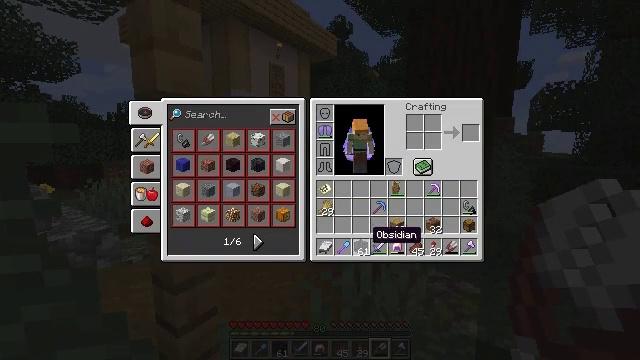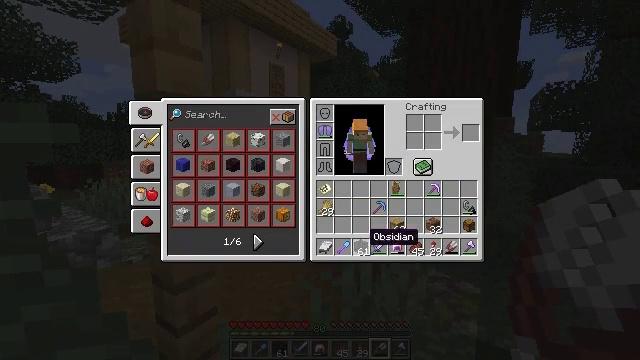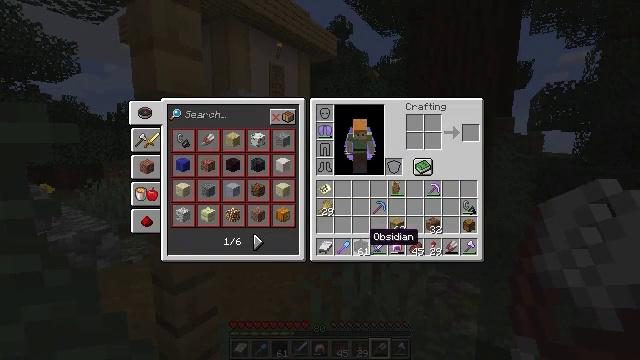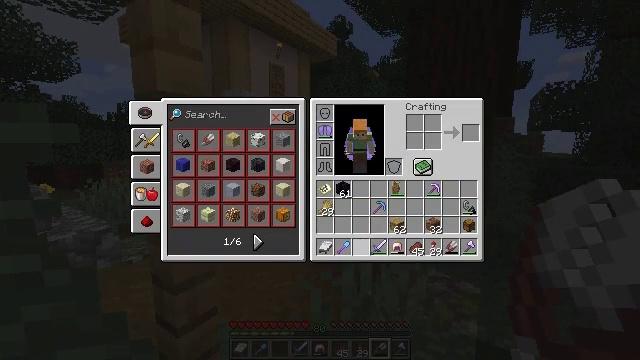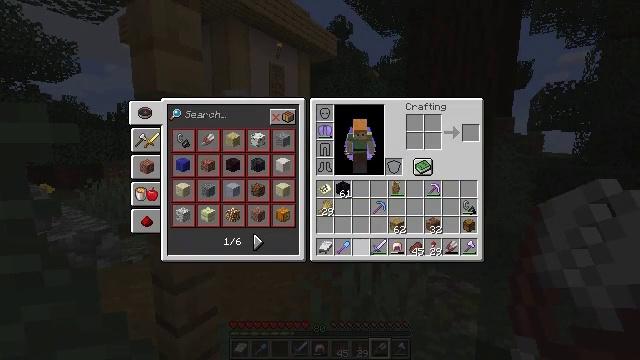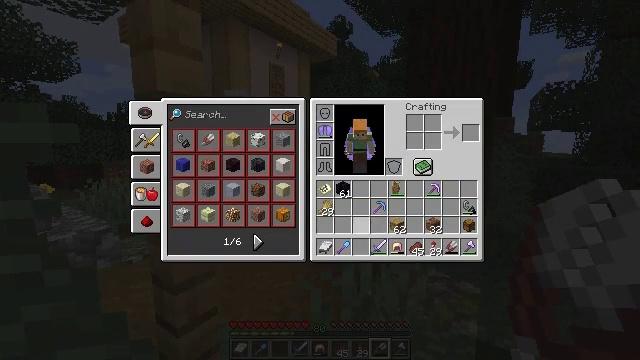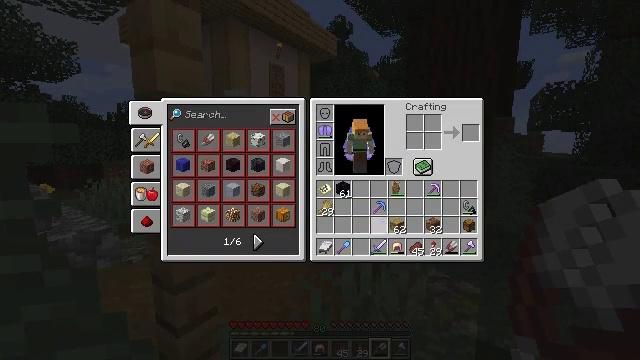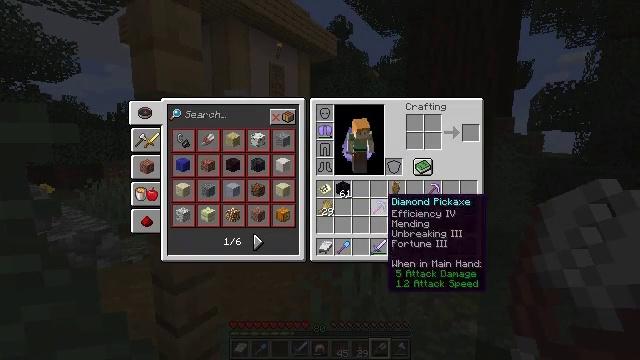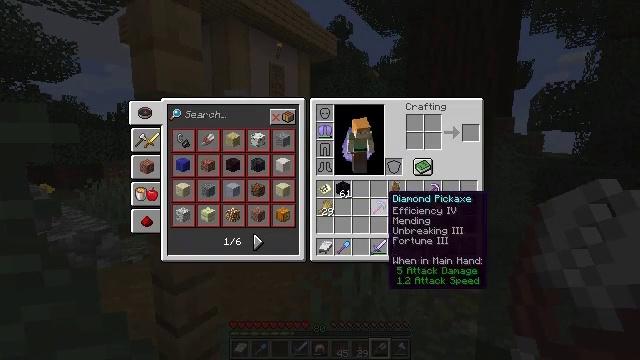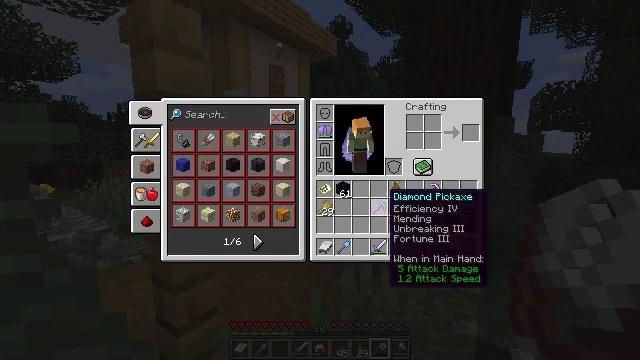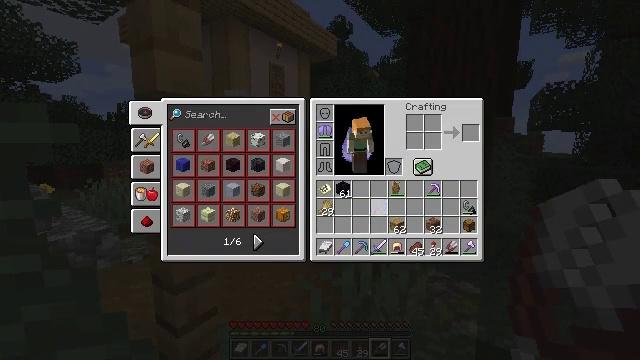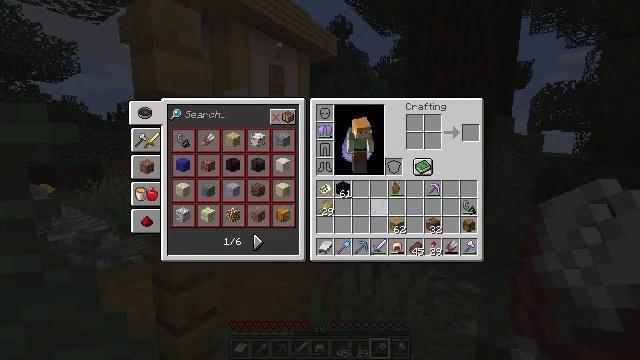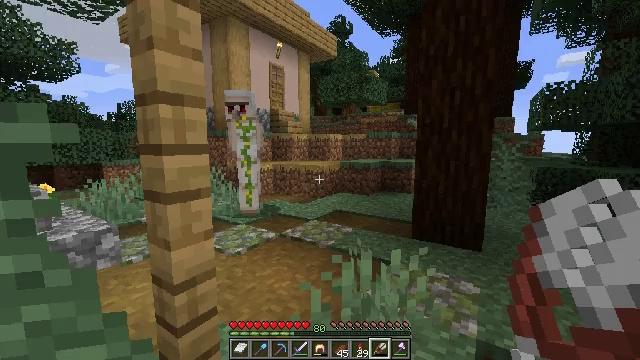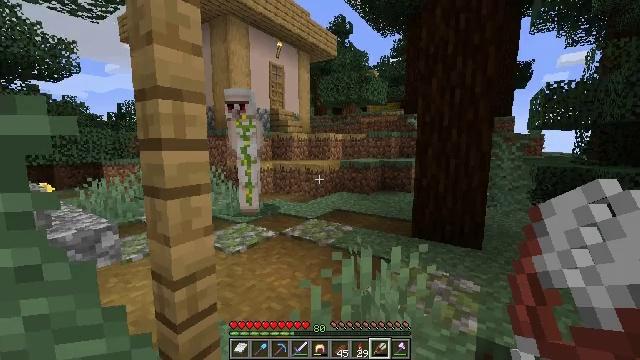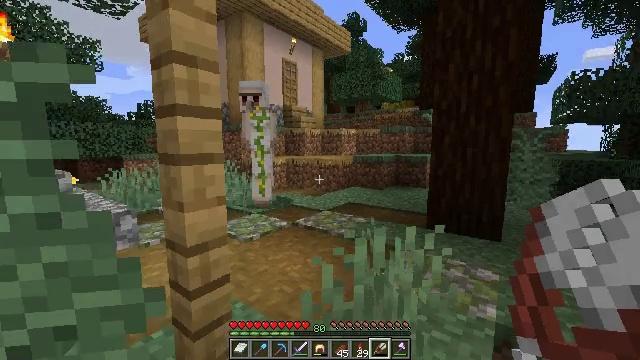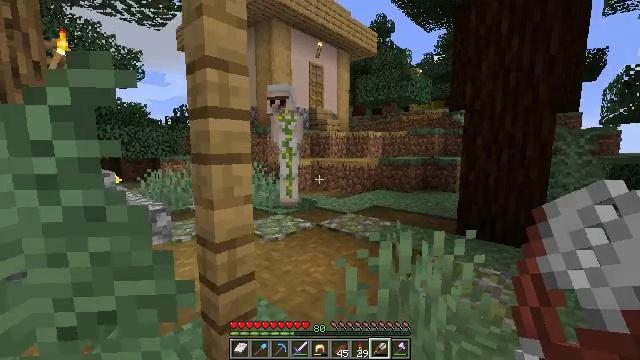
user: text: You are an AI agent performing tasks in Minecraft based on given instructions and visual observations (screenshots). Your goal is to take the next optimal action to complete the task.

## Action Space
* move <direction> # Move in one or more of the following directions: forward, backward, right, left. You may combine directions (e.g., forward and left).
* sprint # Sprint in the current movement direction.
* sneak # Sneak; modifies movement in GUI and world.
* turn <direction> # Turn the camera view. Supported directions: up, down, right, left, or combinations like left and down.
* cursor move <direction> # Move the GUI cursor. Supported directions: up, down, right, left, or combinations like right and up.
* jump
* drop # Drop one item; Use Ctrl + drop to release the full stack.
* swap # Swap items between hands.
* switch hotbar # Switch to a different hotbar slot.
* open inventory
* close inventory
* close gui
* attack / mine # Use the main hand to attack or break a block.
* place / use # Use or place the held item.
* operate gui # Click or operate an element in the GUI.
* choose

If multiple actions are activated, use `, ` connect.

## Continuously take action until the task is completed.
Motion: motion action
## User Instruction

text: Collect the bell.
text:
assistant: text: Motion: sneak
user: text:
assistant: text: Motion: sneak
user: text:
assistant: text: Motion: sneak, choose
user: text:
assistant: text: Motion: sneak, choose
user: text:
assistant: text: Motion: sneak, cursor move up
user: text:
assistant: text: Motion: sneak, cursor move right and up
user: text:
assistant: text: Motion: sneak, cursor move up
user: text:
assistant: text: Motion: sneak
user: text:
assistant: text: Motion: sneak
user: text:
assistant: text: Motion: sneak, choose
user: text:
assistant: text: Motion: sneak, choose
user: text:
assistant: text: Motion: sneak
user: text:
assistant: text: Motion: sneak, close gui
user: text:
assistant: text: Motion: turn left, open inventory
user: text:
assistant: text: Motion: turn left
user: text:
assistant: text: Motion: turn left
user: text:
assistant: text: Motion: no_op
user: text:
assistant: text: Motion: no_op
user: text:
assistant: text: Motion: no_op
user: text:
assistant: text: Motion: no_op
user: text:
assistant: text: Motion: no_op
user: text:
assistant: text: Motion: no_op
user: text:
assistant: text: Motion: no_op
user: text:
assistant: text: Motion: no_op
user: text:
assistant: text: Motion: no_op
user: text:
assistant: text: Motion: no_op
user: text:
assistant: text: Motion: no_op
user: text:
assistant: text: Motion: no_op
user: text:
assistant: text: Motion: turn left and up
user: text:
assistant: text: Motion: turn left and up